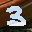
Label: 3